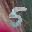
Label: 5